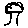
Label: tree